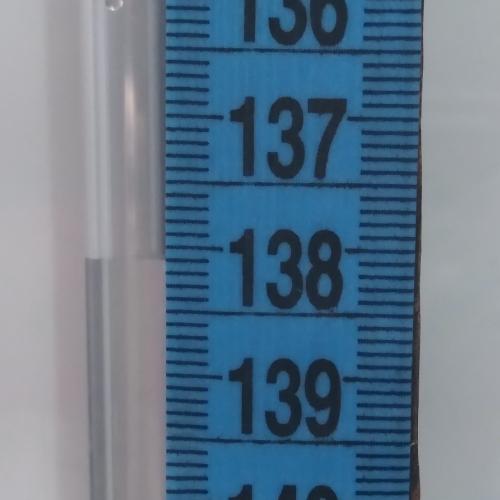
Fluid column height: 138.1 cm